Field crop: maize
Growth stage: 2
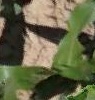
Species: maize